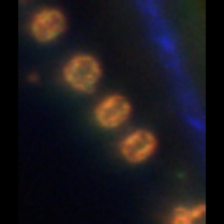
Taxon: Thalassiosira
Group: Diatoms